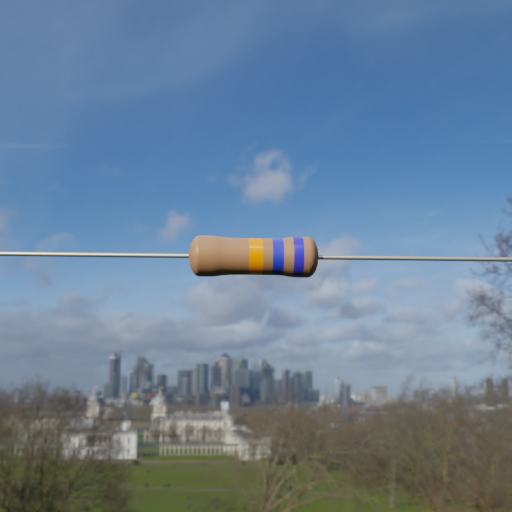
Resistor colour bands (in order): orange, blue, blue